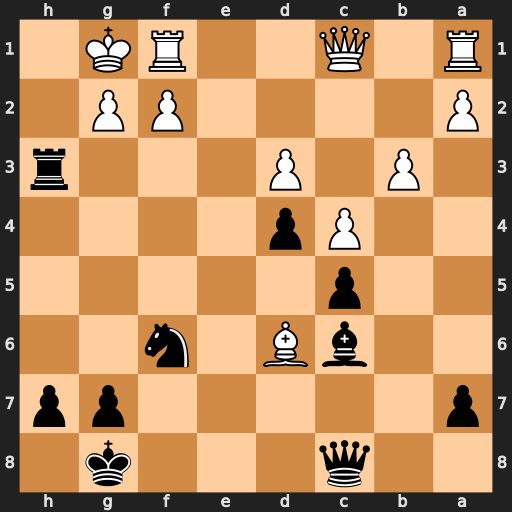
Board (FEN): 2q3k1/p5pp/2bB1n2/2p5/2Pp4/1P1P3r/P4PP1/R1Q2RK1
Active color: b
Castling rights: -
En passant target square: -
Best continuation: Rh1+ Kxh1 Qh3+ Kg1 Qxg2#